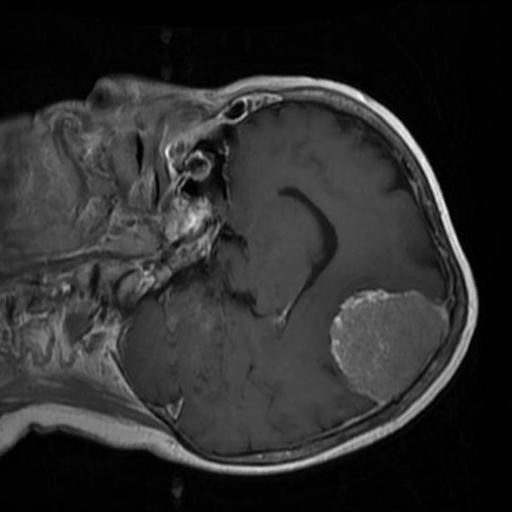
Label: brain_menin